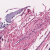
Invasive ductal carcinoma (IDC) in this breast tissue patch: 0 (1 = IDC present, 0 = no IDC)